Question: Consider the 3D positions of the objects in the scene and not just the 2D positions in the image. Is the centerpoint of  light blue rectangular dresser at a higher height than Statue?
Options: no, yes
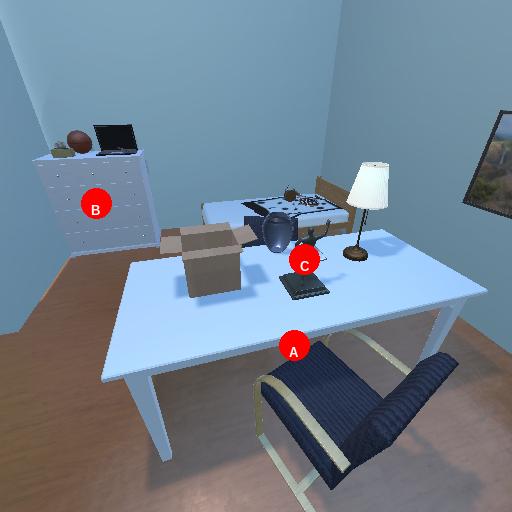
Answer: no